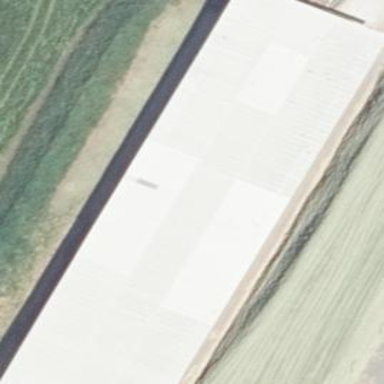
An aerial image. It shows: Cowshed building.